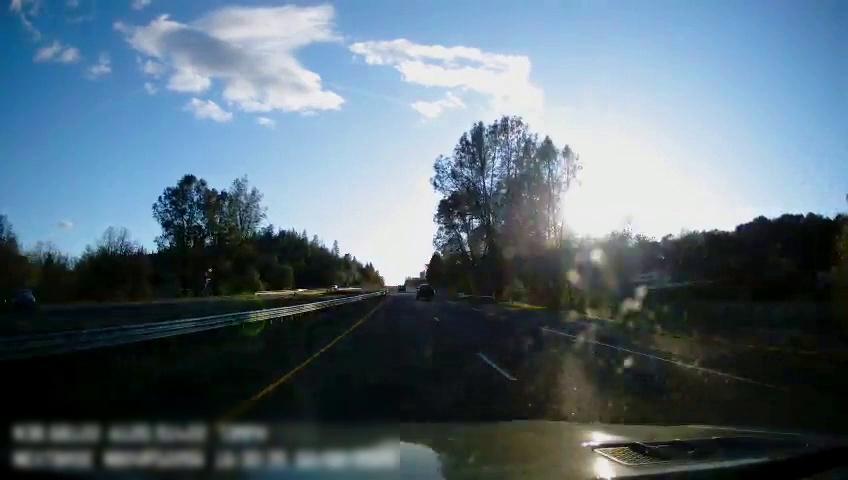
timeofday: Day
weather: Sunny
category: Drivable Space
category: Drivable Space
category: Vehicles | Truck
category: Vehicles | SUV
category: Vehicles | Car
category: Lanes | Current Lane
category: Lanes | Current Lane
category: Lanes | Alternate Lane